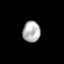
Tissue: prostate
Cell type: Endothelial cells
Senescence score: 0.3599
Nuclear area (px): 363
Mean DAPI intensity: 178.917